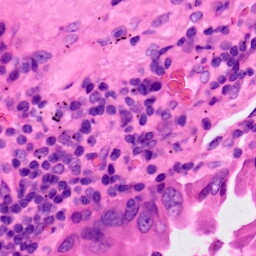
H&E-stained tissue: Lung